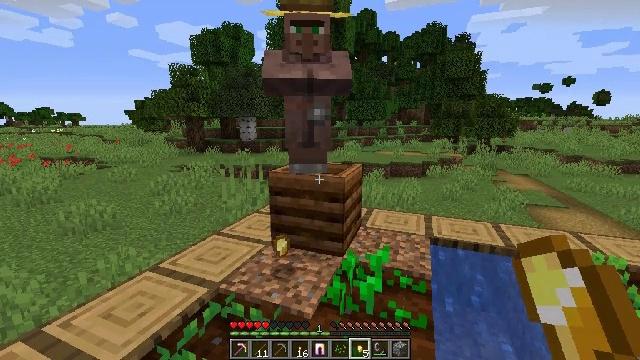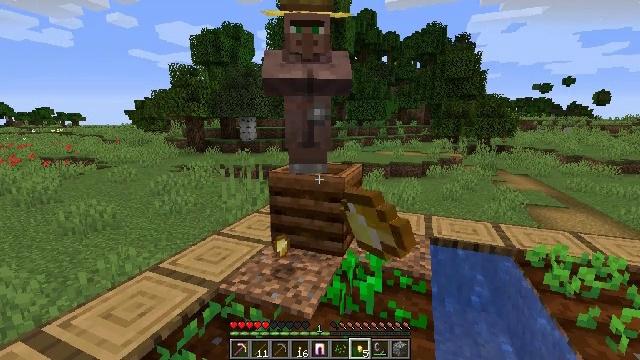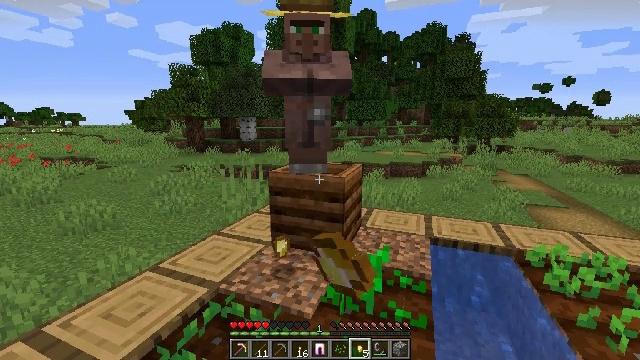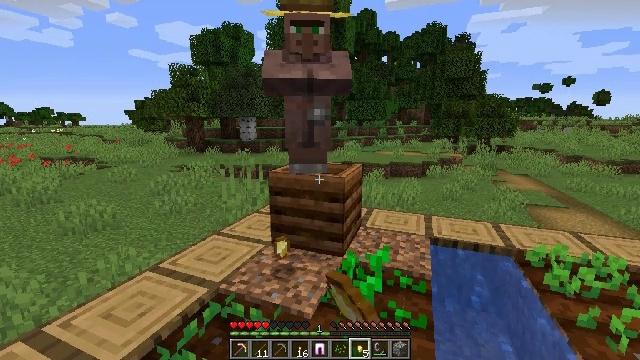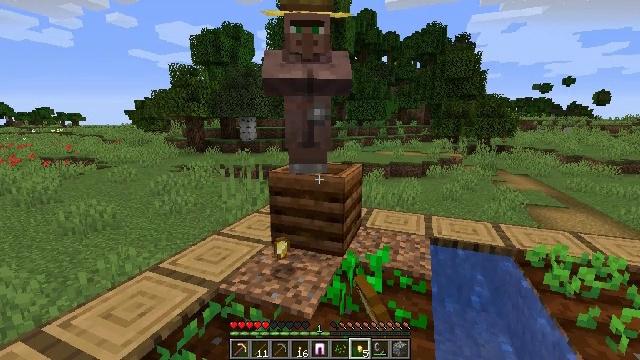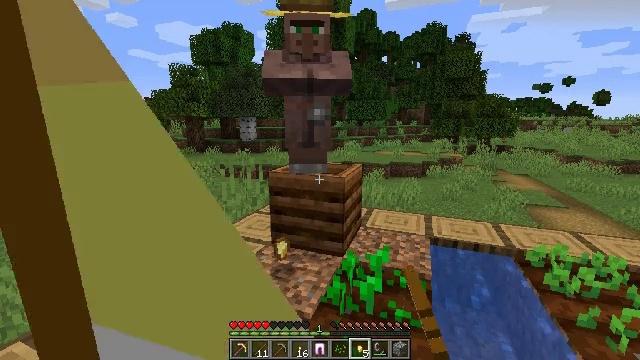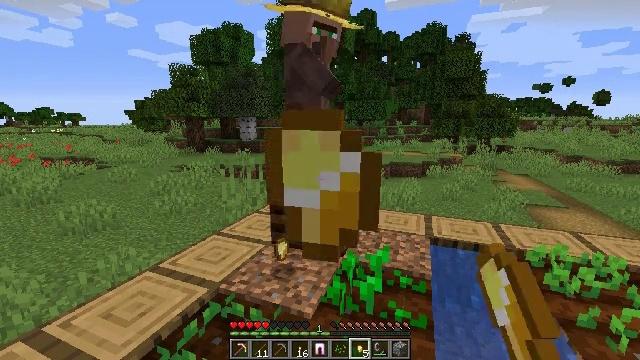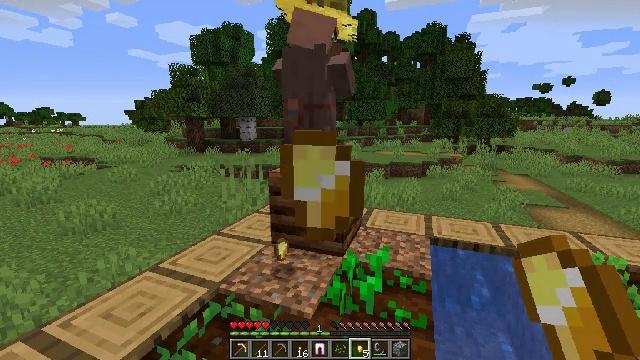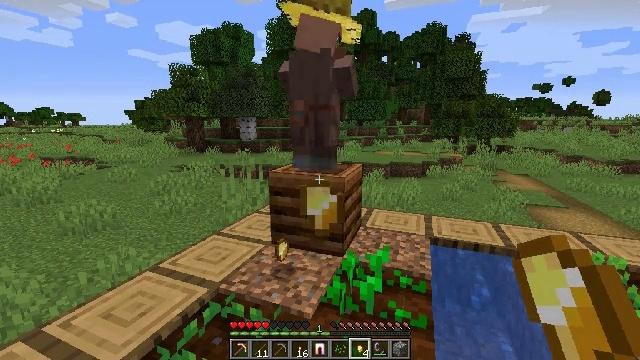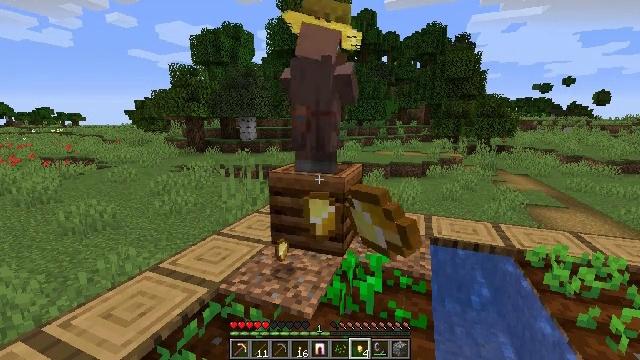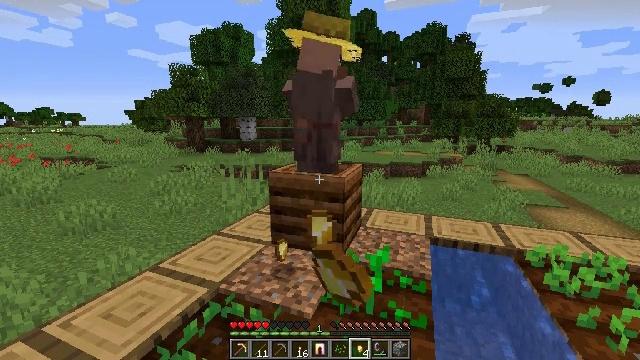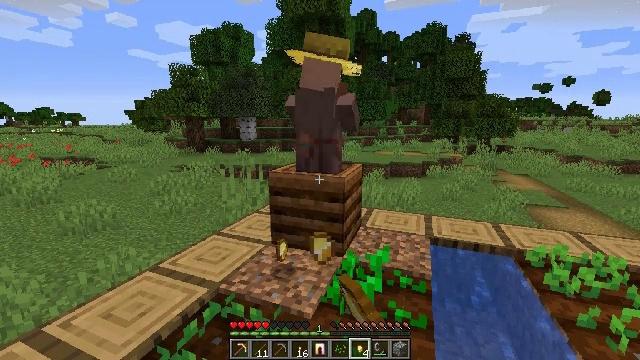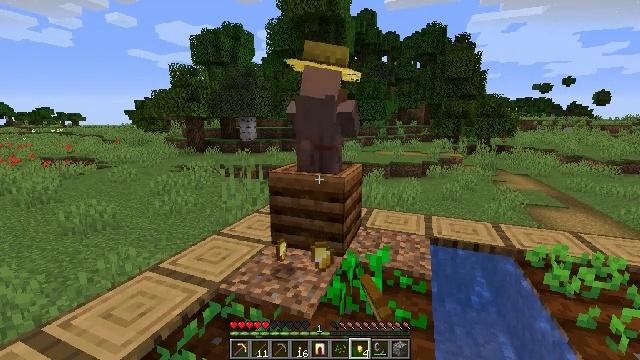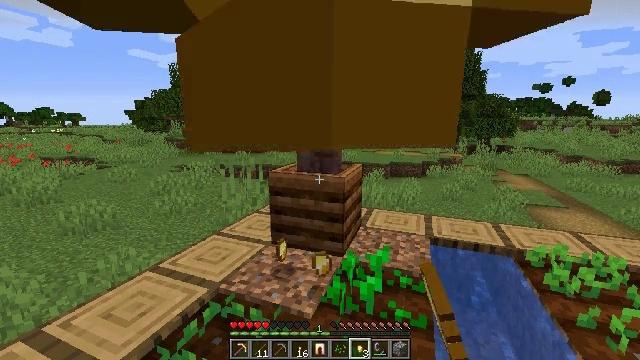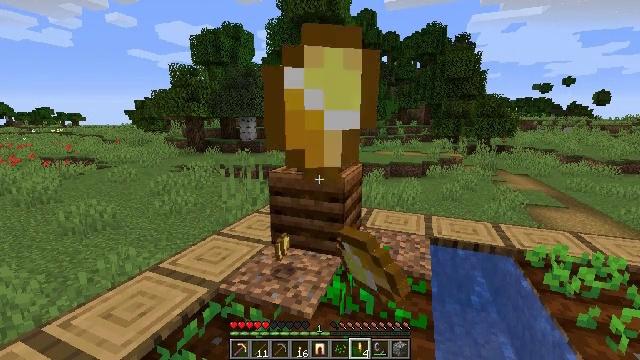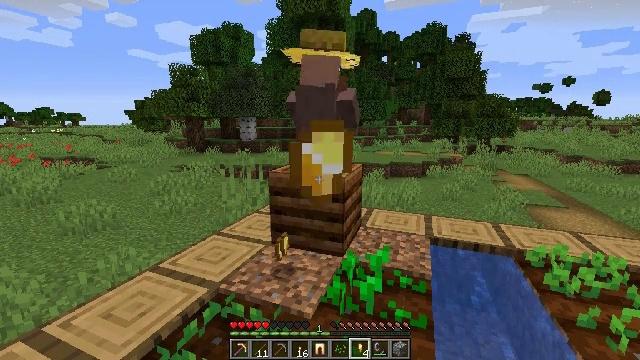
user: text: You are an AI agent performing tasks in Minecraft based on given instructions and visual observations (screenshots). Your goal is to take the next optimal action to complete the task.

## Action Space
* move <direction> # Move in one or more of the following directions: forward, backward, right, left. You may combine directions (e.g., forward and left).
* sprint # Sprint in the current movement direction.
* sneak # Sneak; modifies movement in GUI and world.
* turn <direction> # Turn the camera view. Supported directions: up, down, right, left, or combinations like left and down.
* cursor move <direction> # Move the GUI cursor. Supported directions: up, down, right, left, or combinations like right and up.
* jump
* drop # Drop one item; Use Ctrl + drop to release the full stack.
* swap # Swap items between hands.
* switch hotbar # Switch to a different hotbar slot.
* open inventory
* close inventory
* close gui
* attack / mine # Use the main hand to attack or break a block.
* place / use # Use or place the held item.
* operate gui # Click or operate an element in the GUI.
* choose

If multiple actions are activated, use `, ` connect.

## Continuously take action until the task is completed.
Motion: motion action
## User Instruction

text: Drop a gold nugget.
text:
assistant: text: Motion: drop
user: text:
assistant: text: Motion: drop
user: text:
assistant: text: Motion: drop
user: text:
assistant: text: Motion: no_op
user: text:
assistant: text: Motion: no_op
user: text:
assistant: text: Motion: no_op
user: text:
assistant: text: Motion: no_op
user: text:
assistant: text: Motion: drop
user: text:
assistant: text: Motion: drop
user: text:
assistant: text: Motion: drop
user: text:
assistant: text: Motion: no_op
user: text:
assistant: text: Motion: no_op
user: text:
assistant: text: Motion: drop
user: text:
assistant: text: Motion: drop
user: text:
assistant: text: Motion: drop
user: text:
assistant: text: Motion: no_op
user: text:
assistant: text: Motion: no_op
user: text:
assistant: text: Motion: no_op
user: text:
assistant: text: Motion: no_op
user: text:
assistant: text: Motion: no_op
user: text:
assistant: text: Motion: no_op
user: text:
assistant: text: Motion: no_op
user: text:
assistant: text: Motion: no_op
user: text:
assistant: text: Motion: no_op
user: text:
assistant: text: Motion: no_op
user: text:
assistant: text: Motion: no_op
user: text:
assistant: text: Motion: no_op
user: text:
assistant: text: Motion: no_op
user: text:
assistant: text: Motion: no_op
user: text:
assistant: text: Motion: no_op